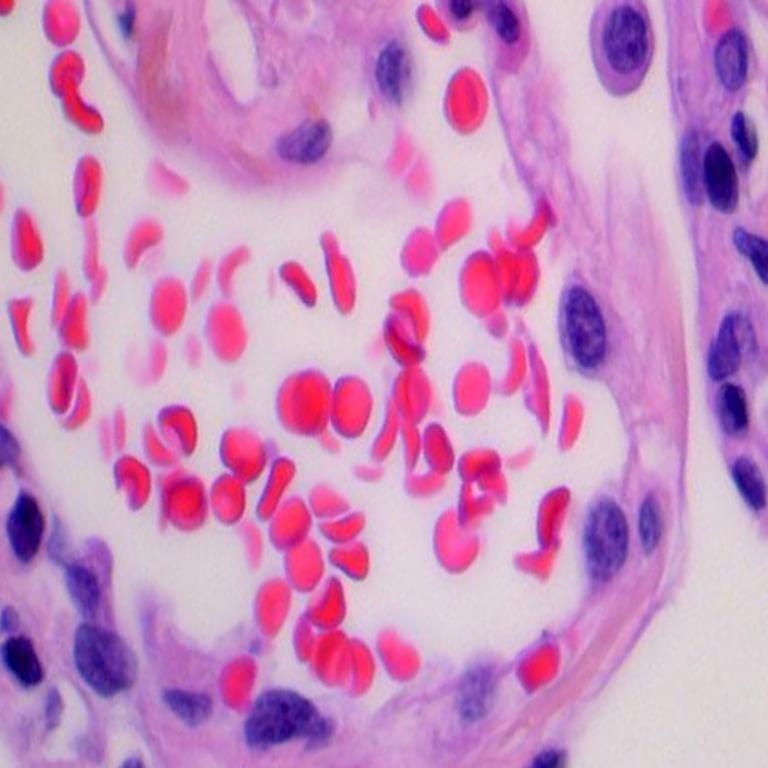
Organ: lung
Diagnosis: benign